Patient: sex F, age 55
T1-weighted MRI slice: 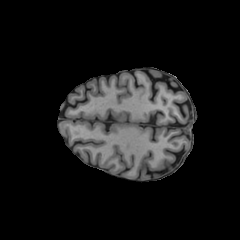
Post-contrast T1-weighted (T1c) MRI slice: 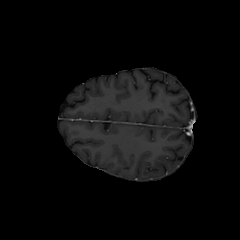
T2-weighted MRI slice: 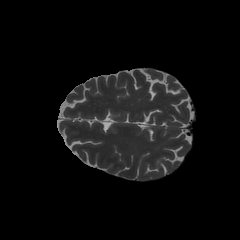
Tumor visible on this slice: no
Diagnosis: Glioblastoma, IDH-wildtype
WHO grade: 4